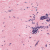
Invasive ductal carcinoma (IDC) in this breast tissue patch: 0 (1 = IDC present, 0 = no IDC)